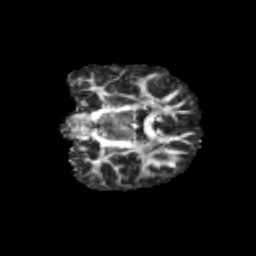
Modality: FA
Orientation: coronal
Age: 11
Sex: male
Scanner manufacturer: siemens
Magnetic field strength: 3 T
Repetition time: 3.8 s
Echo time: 0.07 s